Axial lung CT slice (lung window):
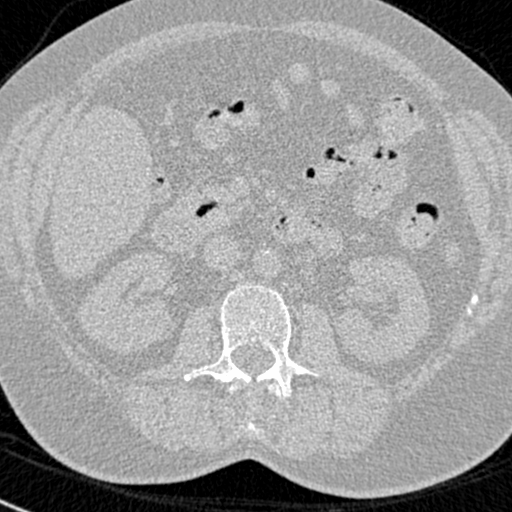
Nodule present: no